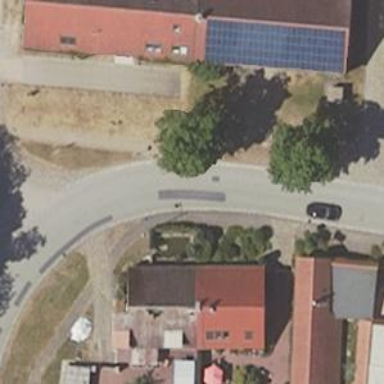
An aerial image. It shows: Secondary road with asphalt surface.